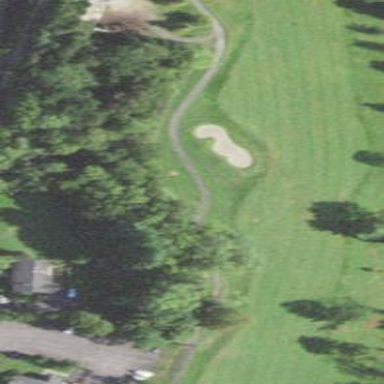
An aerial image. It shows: Golf fairway surrounded by grass.